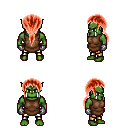
a pixel art fantasy rpg character, male body template, orc, green skin, brown tunic, gold greaves, red ponytail hairstyle, metal gloves, four views (front, back, left, right), 2x2 character sprite sheet, small pixel art, hard edges, no anti-aliasing